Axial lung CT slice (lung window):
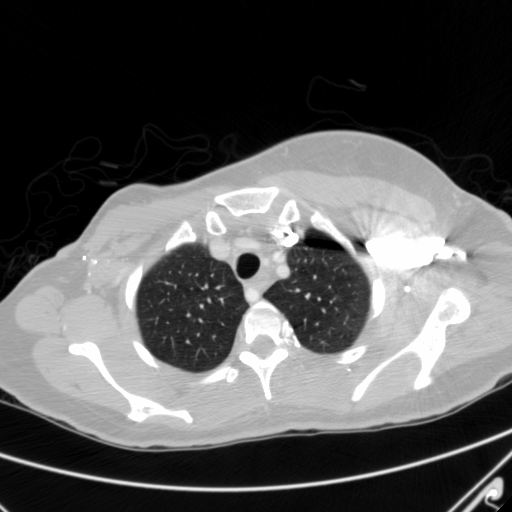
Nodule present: no